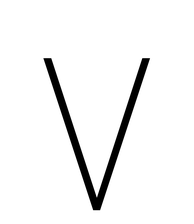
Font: Roboto_Condensed_Thin